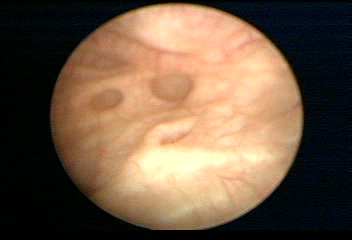
Modality: WLC
Class: Normal mucosa
Bladder cancer association: No